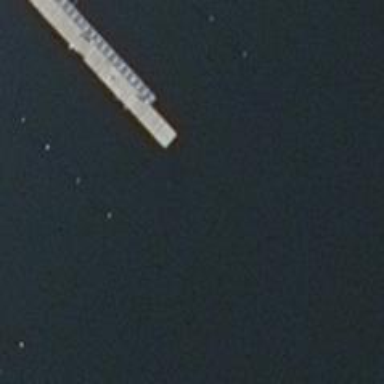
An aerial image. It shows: Pier with mooring facilities.